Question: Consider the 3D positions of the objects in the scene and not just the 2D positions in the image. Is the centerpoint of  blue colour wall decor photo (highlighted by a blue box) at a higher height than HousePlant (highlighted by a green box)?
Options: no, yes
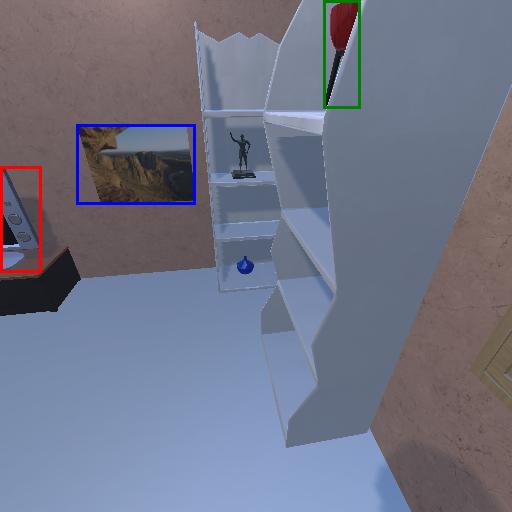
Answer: no